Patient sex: M
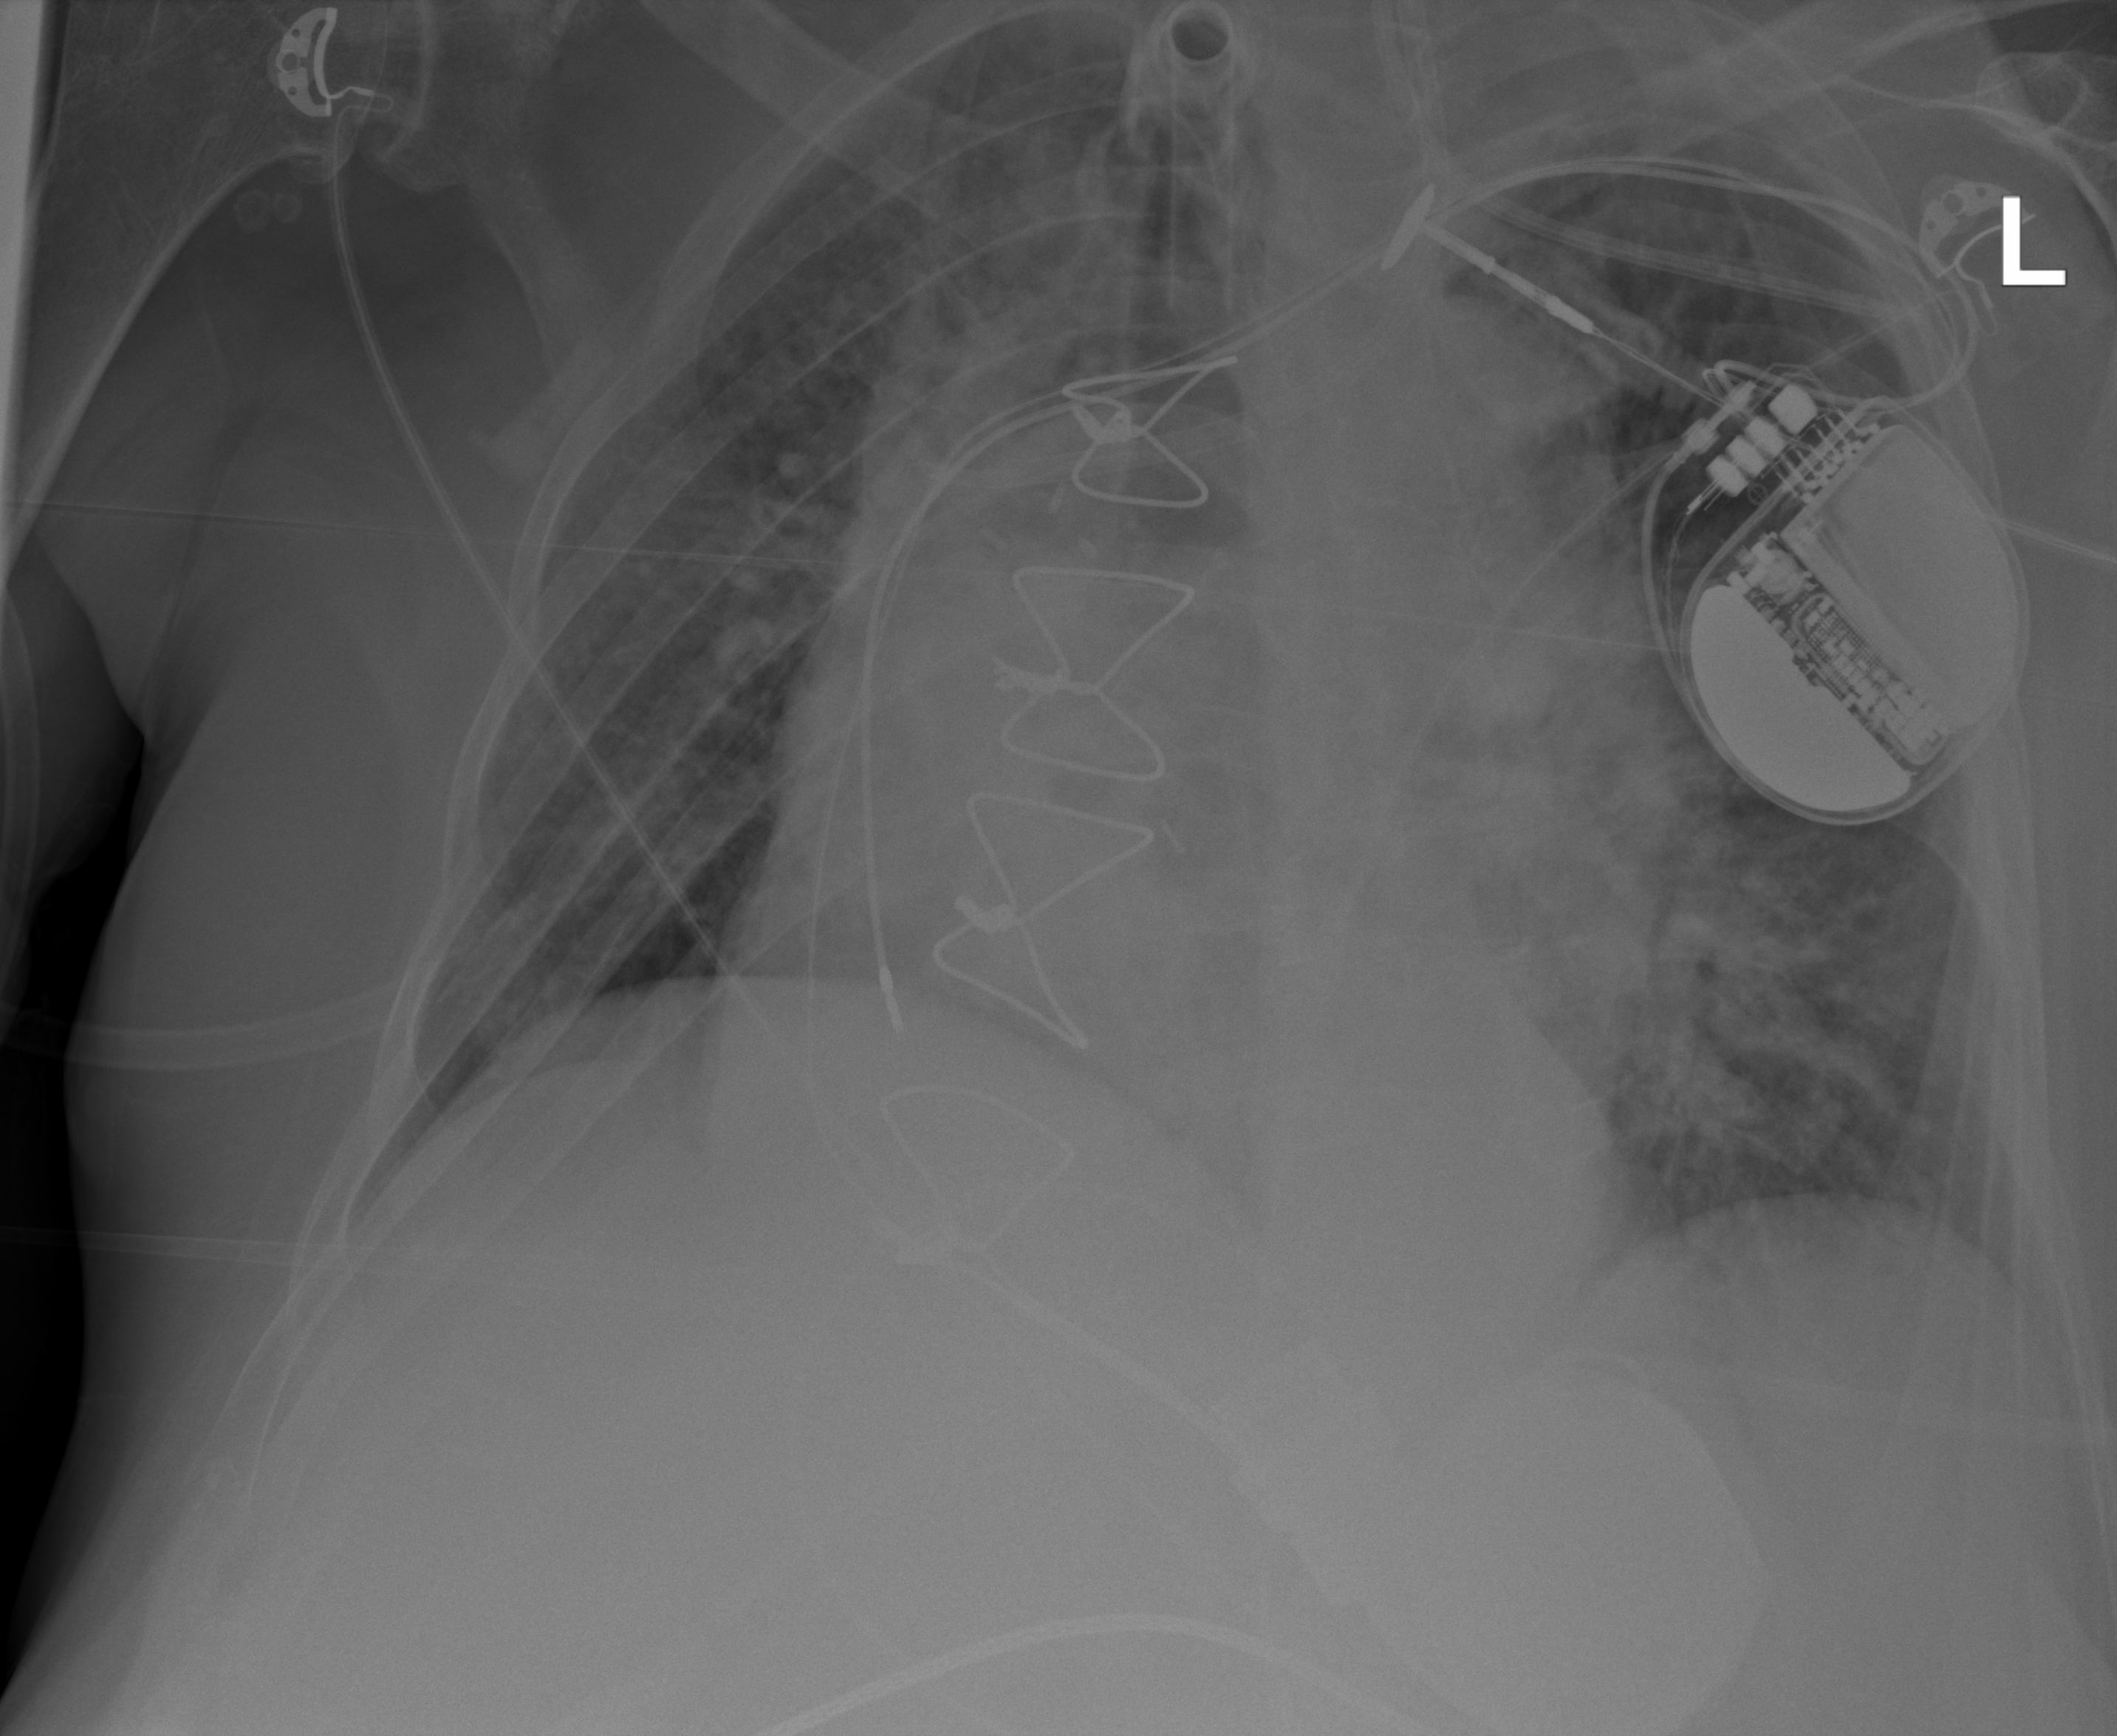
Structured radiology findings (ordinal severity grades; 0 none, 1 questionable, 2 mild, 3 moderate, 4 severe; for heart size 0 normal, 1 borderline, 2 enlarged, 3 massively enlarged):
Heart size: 2
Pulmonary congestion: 2
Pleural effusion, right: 0
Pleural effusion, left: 0
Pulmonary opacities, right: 2
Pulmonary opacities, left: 2
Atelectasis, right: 2
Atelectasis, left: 2